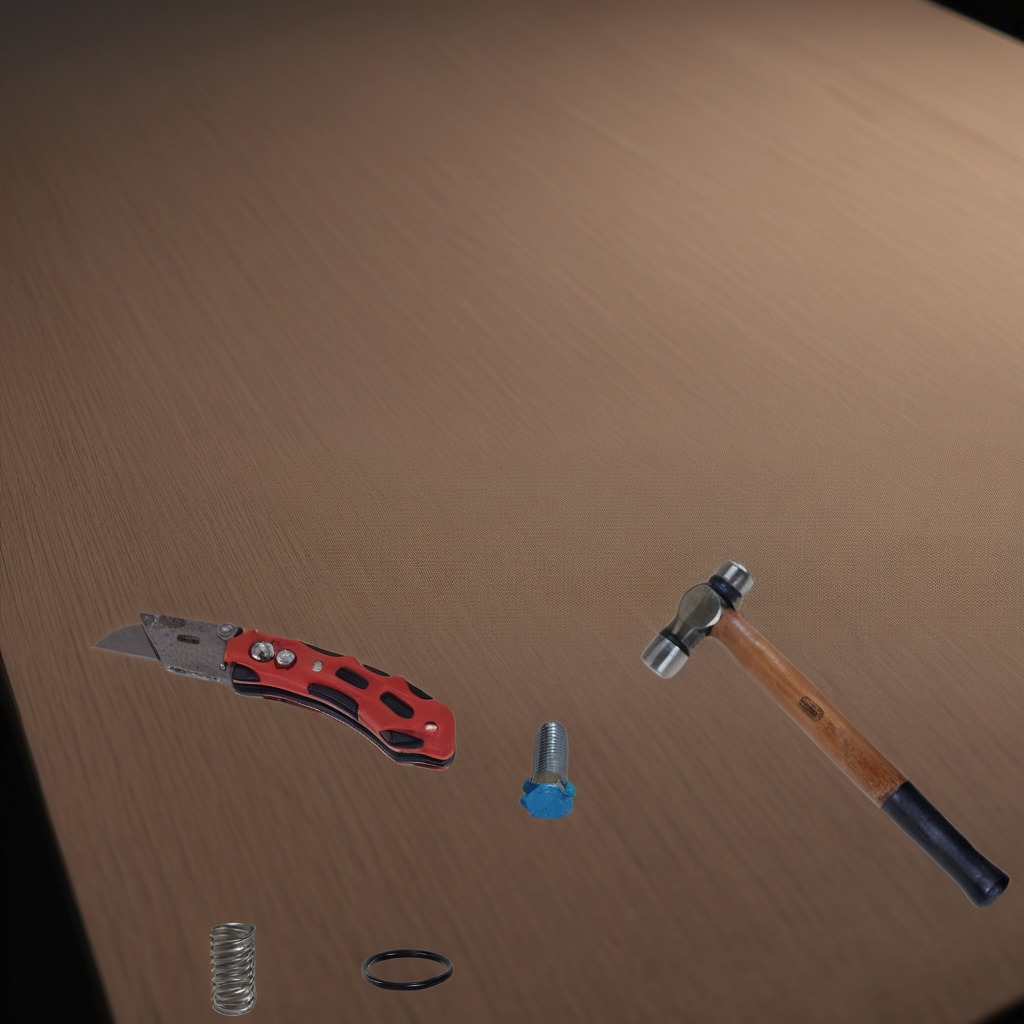
A rubber Oring, a utility knife, a metal machine screw, a hammer, and a coiled metal spring are lying on the wooden table.